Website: lowes
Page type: customer-info-address
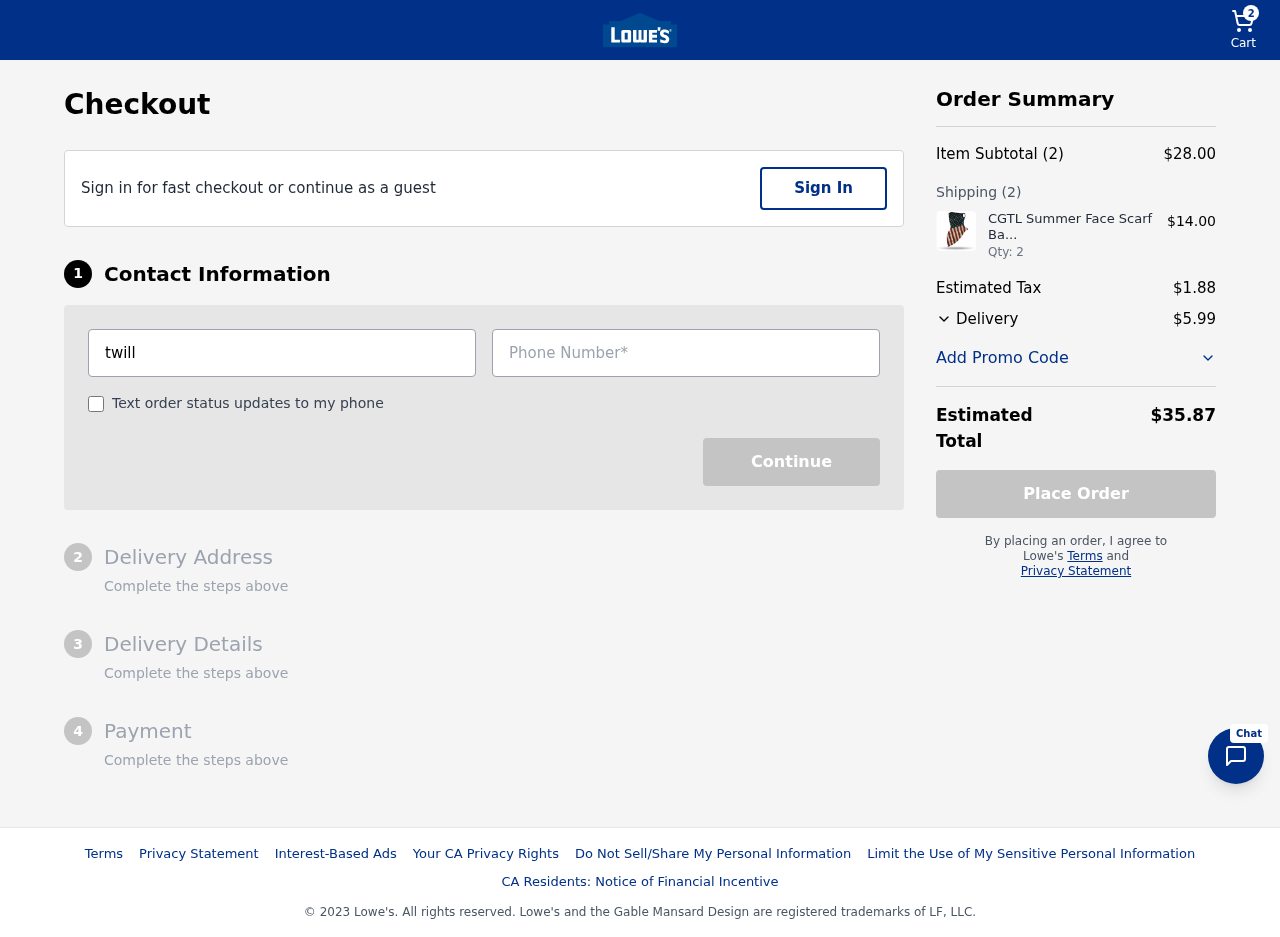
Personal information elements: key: PII_EMAIL
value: twilliams@yahoo.com
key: PII_PHONE
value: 6627268733
Product elements: key: PRODUCT1_NAME
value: CGTL Summer Face Scarf Bandana Ear Loops Cooling Mouth Mask with Ear Loops Reusable Face Covering Sh
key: PRODUCT1_PRICE
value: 14
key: PRODUCT1_QUANTITY
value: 2
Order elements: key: ORDER_NUM_ITEMS
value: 2
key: ORDER_SUBTOTAL
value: $28.00
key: ORDER_NUM_ITEMS2
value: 2
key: ORDER_TAX
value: $1.88
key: ORDER_SHIPPING_COST
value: $5.99
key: ORDER_TOTAL
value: $35.87